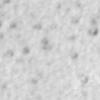
Label: no_change